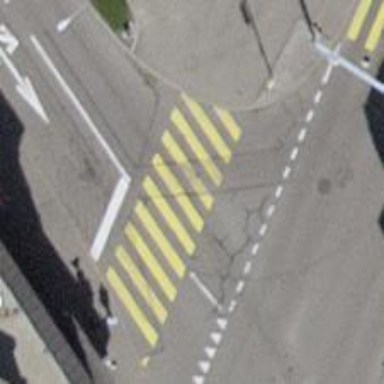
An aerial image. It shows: Road crossing with traffic signals.